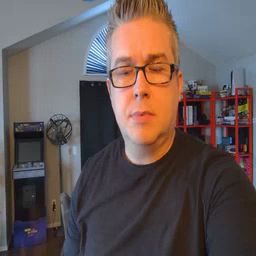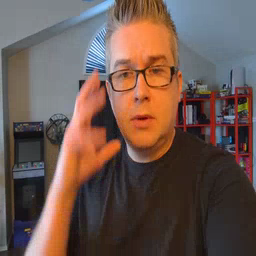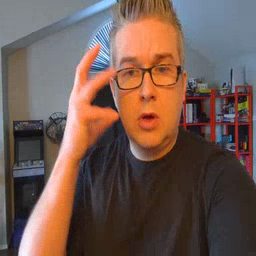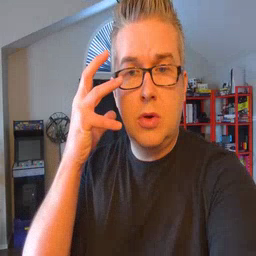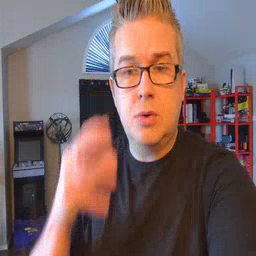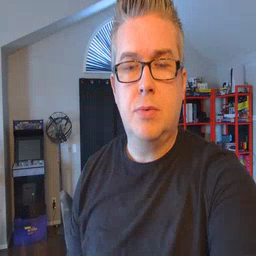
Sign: radio